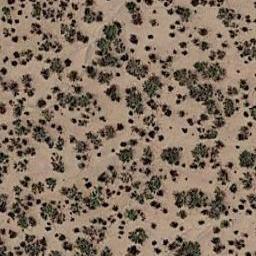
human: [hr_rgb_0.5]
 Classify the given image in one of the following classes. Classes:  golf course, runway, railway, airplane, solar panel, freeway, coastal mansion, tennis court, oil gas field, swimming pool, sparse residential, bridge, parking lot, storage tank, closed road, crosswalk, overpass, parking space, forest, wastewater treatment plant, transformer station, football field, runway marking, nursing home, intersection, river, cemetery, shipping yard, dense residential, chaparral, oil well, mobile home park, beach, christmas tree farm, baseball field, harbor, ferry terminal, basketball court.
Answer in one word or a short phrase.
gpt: chaparral